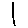
Label: line